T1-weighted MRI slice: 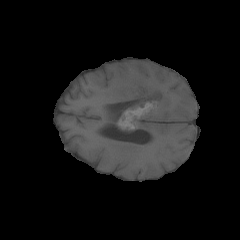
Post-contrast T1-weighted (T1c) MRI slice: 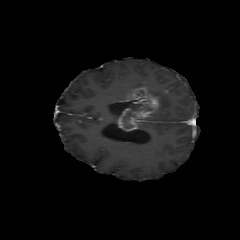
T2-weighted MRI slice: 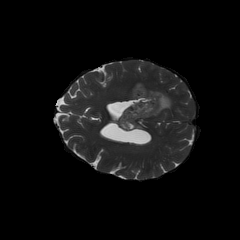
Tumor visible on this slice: yes